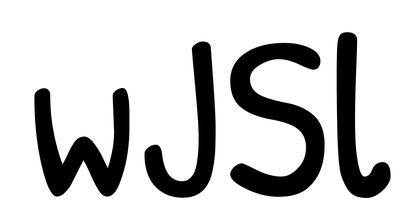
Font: PatrickHand-Regular